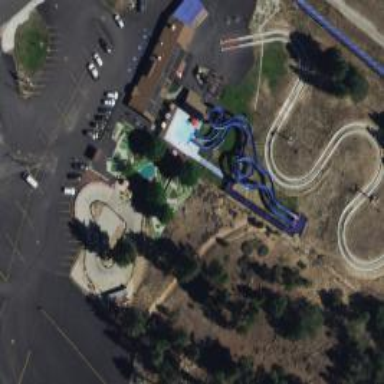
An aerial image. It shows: Water slide attraction.